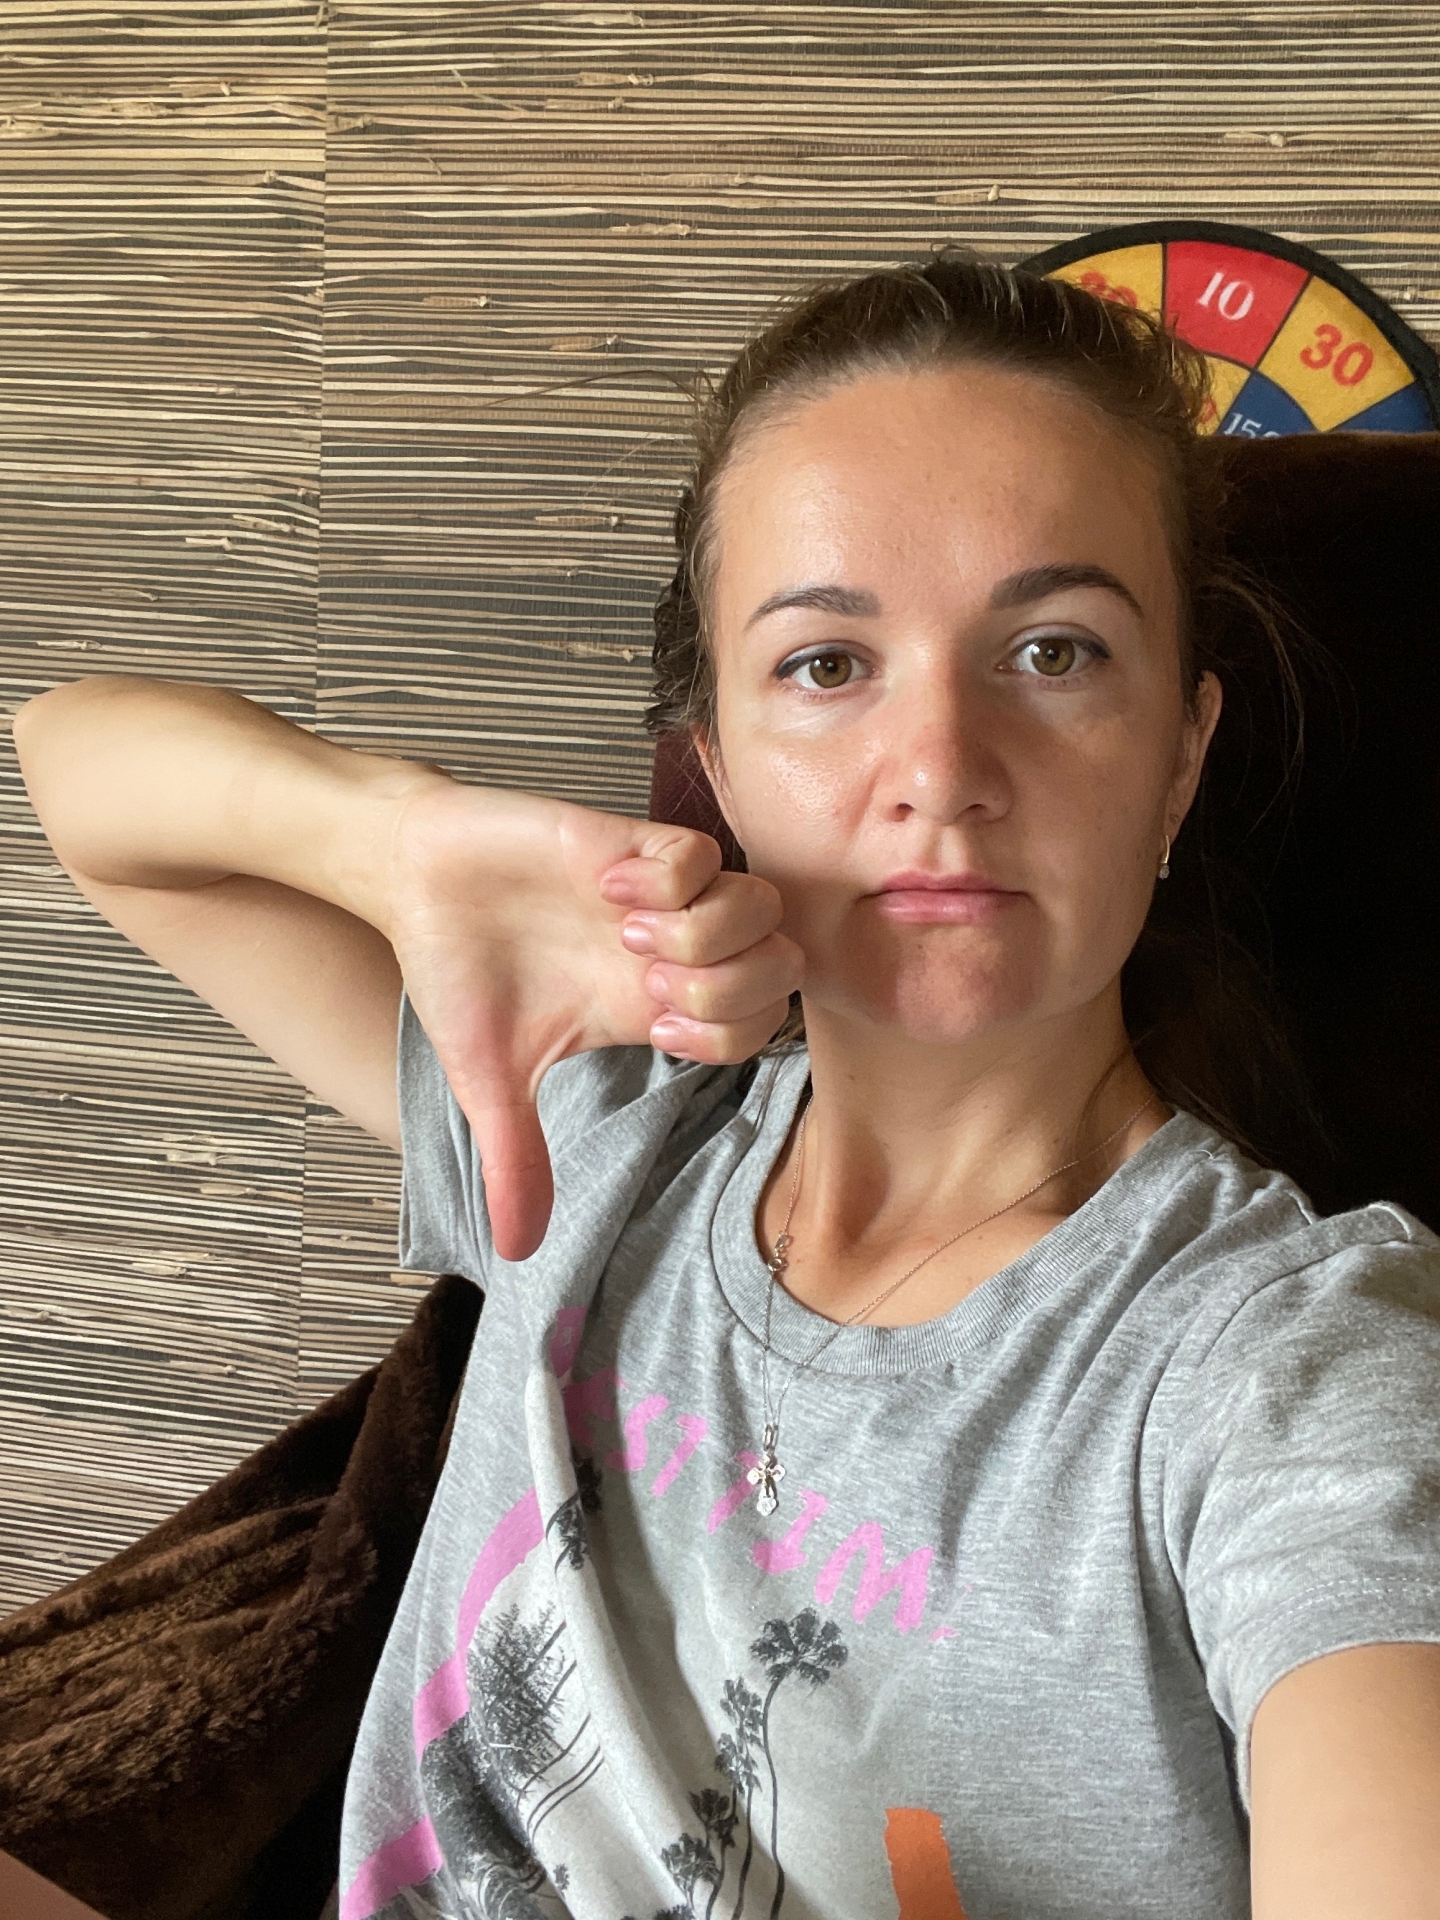
Label: clear